Question: I have a webpage thats supposed to look like this:

But unfortunately, the content div (the purple div in the image) is 100% of the original height of the screen, but doesn't expand when the content inside is larger. I tried adding a '.clearfix{clear:both;}' in between the end of the content and the end of the content div, but it didn't work.
Thanks for all help!
Here's a JSFiddle: <URL>
---
Edit: When I say "end of screen", I really just mean goes all the way to the bottom of the screen, even if you have to scroll down a ways.
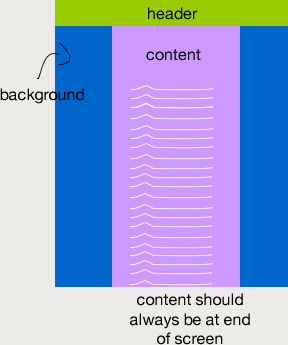
Answer: Change the position of the '.content' to 'position:absolute'.
See it working here: <URL>